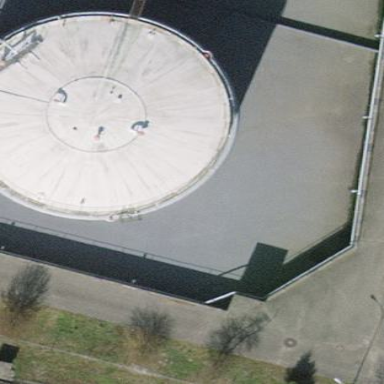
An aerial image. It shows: Storage tank which is man-made.